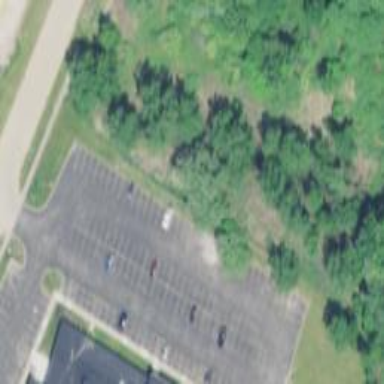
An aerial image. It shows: Paved parking area.